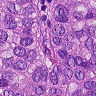
Metastatic tissue present: yes